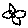
Label: flower